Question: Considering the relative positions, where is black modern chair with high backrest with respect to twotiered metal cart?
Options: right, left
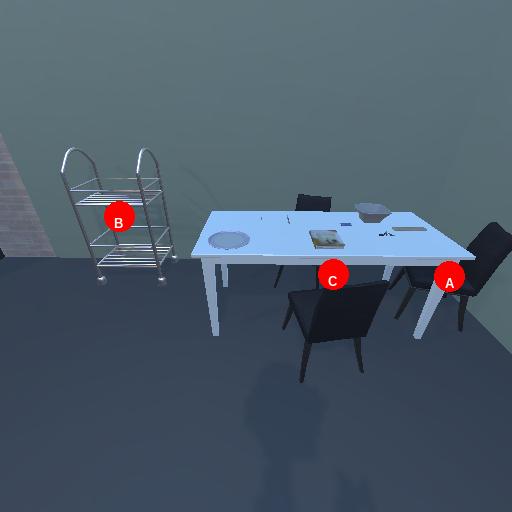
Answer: right